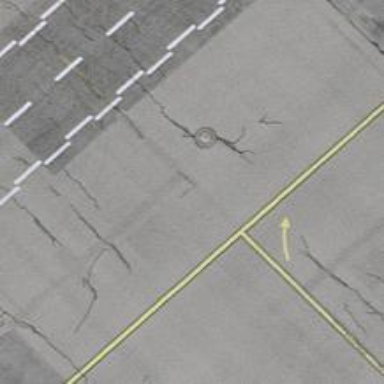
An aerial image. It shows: Airport parking position.